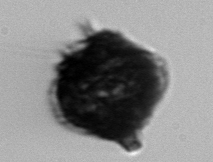
Label: Gonyaulax